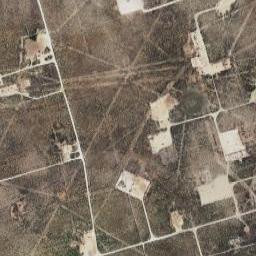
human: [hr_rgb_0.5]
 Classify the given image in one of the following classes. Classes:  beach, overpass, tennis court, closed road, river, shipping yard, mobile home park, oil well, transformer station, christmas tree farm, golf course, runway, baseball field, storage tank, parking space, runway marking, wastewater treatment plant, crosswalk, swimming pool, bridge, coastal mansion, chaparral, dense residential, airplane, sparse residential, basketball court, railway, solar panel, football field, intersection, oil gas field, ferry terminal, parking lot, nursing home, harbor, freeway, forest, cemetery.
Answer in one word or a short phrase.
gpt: oil gas field